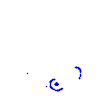
Particle: proton